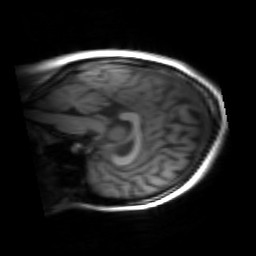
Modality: inplaneT1
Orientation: sagittal
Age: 24
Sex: female
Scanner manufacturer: siemens
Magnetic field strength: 3 T
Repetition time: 1.2 s
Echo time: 0.00251 s